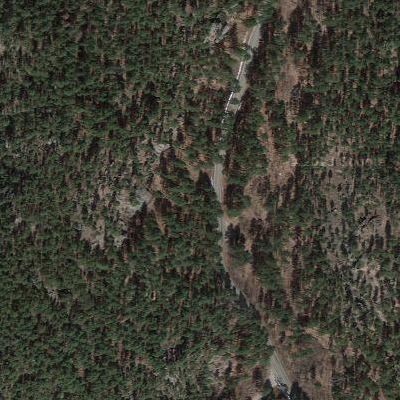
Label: Forest